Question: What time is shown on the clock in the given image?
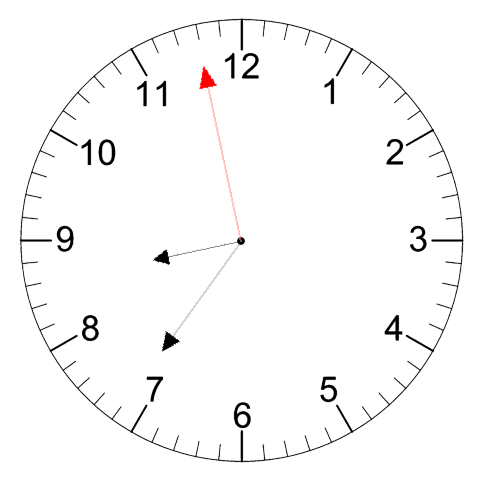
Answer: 08:35:58